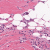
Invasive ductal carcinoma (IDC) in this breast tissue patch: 0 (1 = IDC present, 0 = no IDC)